Field crop: tomato
Growth stage: 1
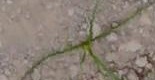
Species: cyperus